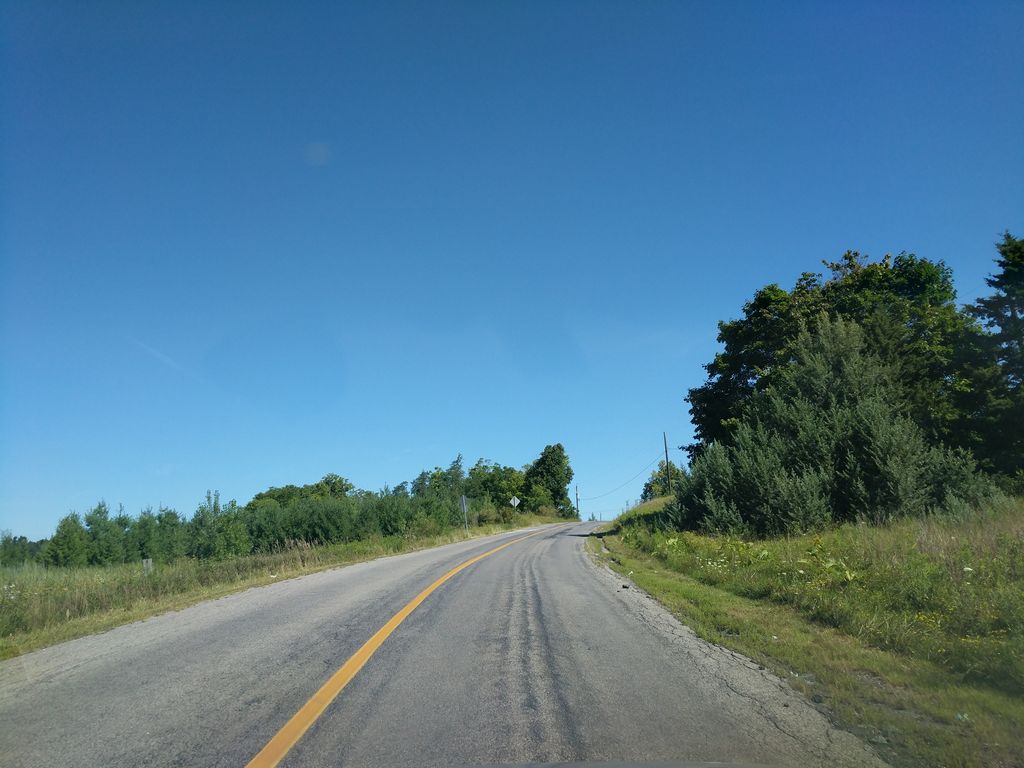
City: toronto